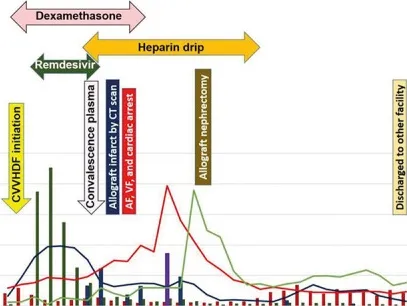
Clinical course during hospitalization relating to different biomarkers. AF = atrial fibrillation; Cr = serum creatinine; CVVHDF = continuous venovenous hemodiafiltration; hsCRP = high-sensitive c-reactive protein; hsTrop-I = high-sensitive Troponin I; LDH = lactate dehydrogenase; VF = ventricular fibrillation.
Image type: electrography (ekg)